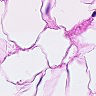
Metastatic tissue present: no